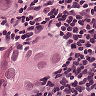
Metastatic tissue present: yes